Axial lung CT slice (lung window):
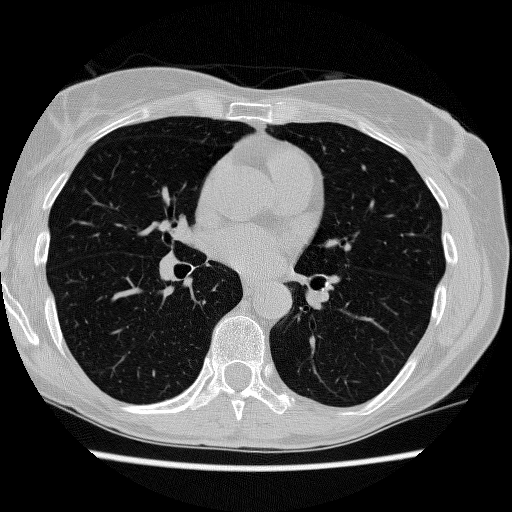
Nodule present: no